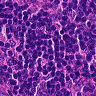
Metastatic tissue present: no